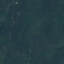
Land use / land cover: Forest